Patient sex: M
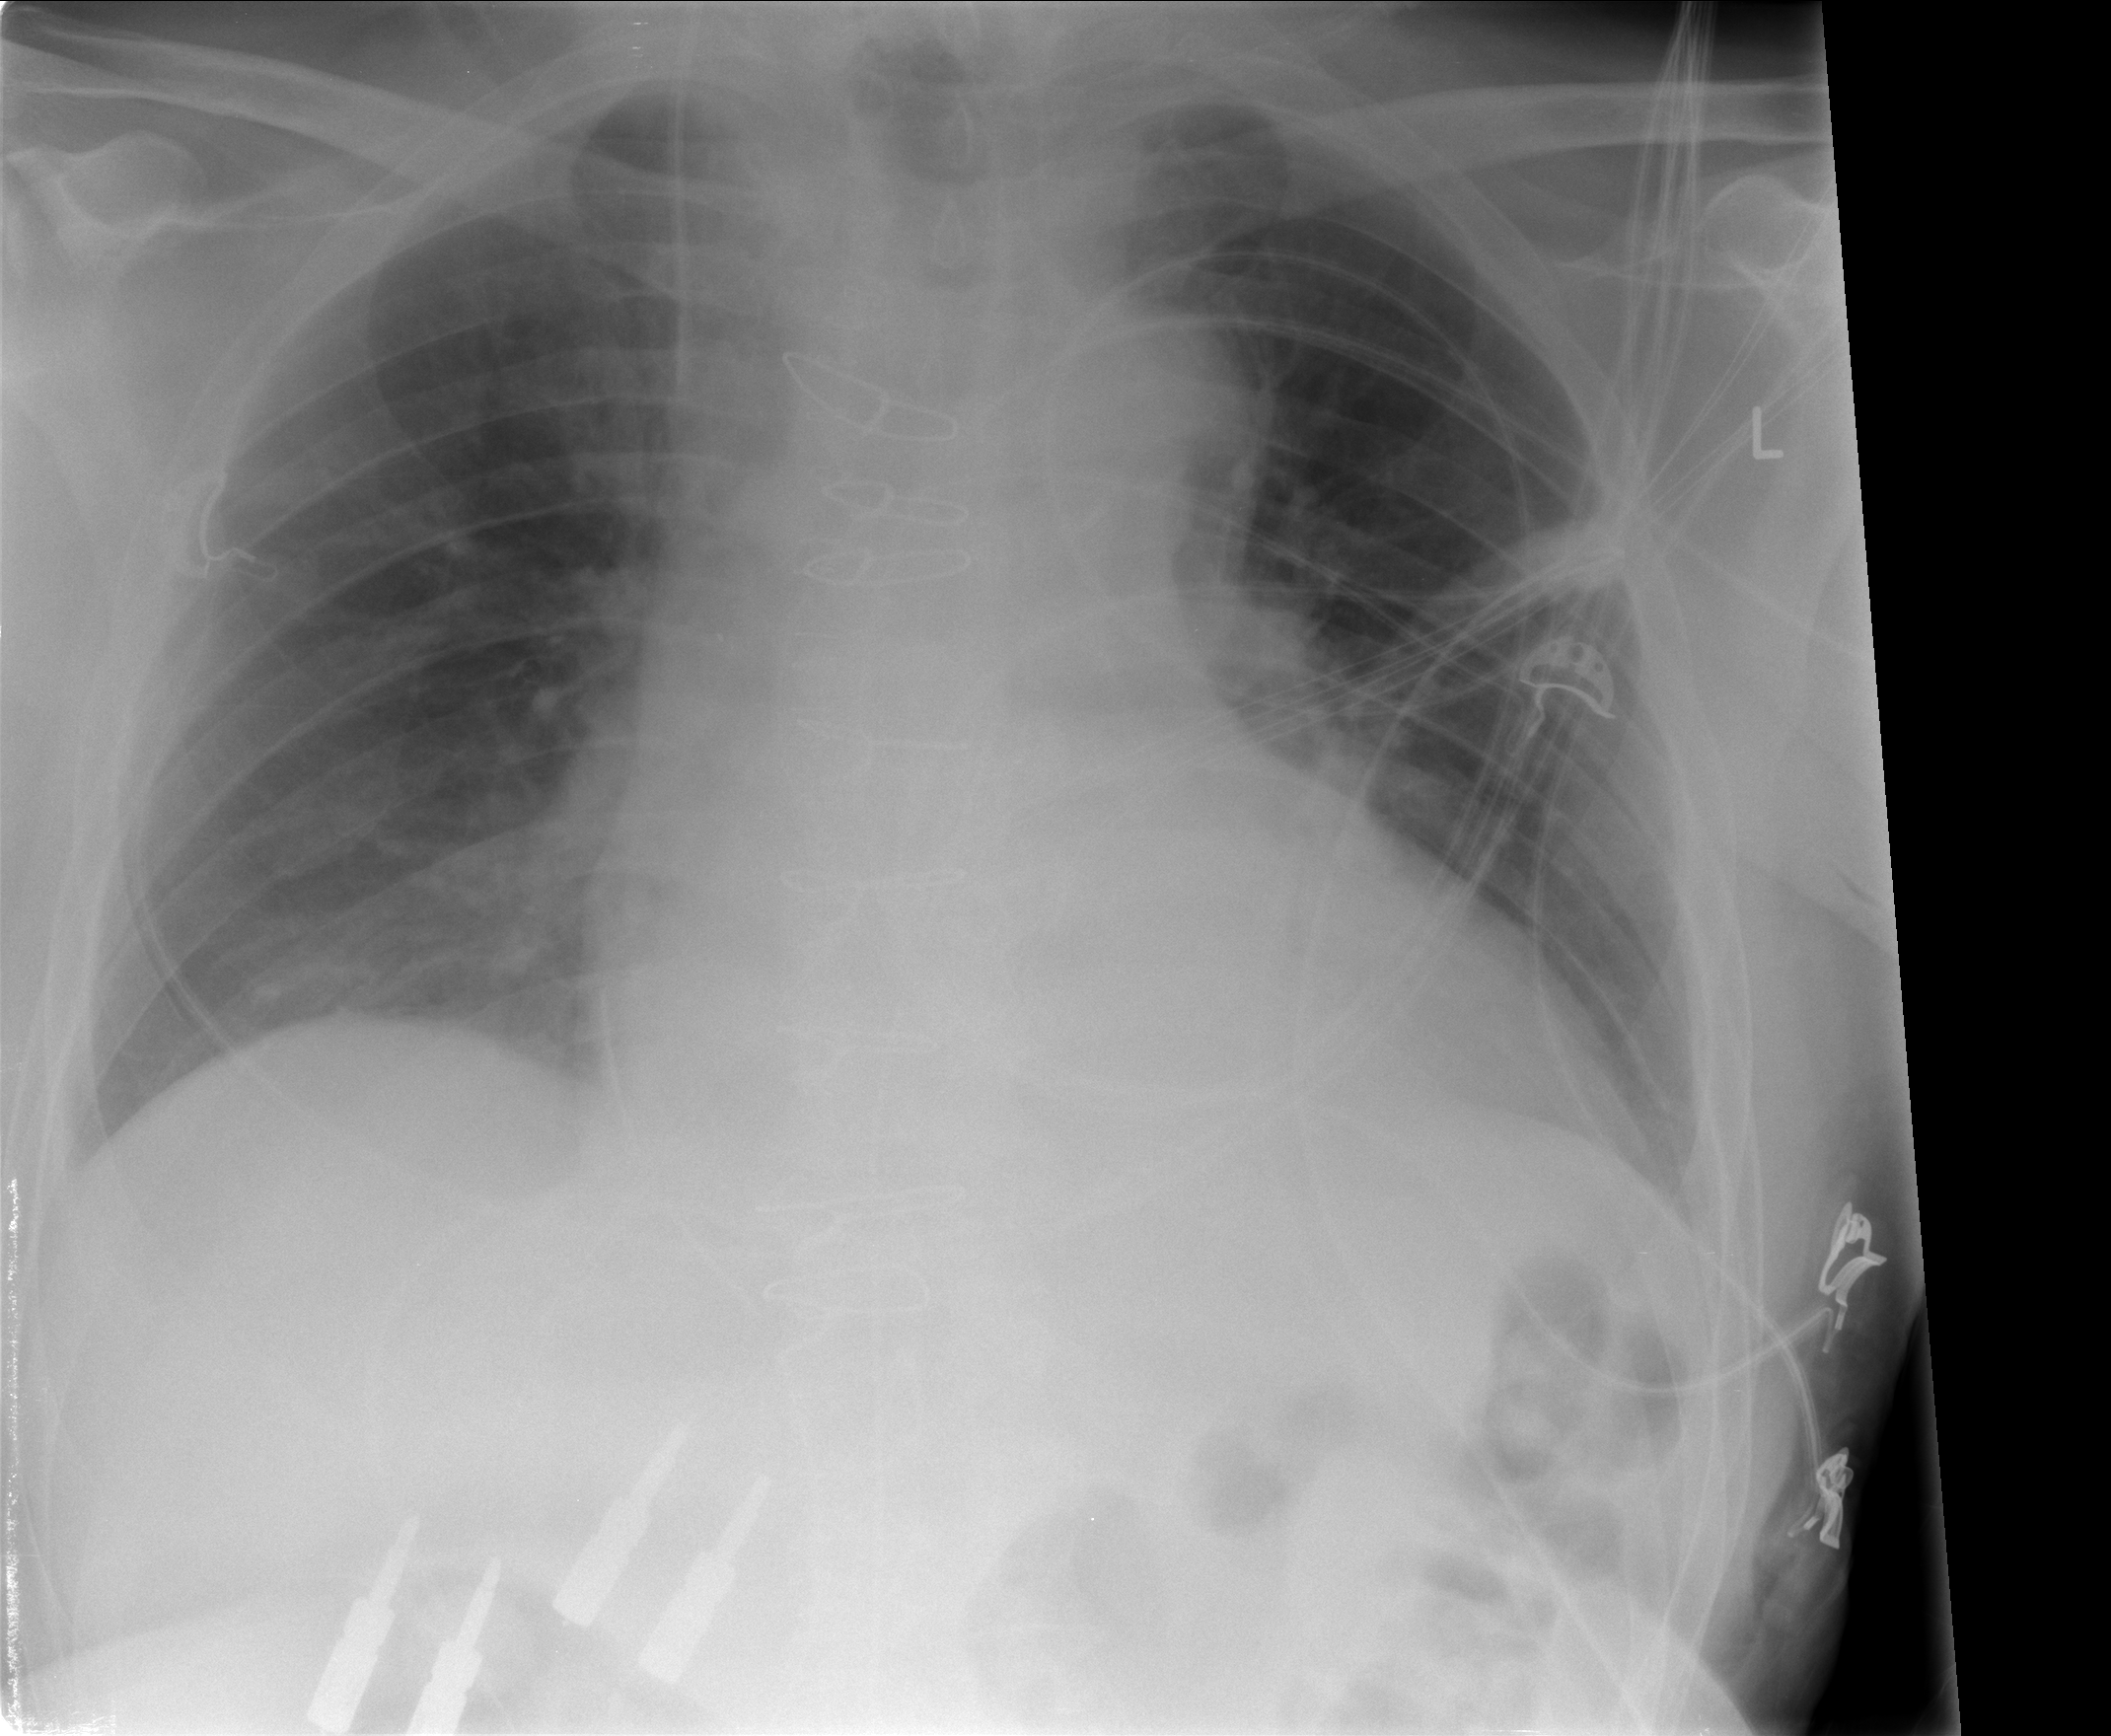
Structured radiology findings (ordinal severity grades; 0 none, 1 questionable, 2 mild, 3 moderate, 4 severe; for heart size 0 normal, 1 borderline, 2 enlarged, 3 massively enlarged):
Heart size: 2
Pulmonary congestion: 2
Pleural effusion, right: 0
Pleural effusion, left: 0
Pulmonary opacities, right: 0
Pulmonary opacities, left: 0
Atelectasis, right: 2
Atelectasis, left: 2